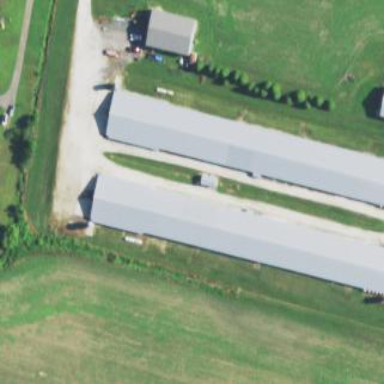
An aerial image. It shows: Farm auxiliary building.